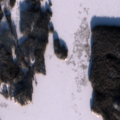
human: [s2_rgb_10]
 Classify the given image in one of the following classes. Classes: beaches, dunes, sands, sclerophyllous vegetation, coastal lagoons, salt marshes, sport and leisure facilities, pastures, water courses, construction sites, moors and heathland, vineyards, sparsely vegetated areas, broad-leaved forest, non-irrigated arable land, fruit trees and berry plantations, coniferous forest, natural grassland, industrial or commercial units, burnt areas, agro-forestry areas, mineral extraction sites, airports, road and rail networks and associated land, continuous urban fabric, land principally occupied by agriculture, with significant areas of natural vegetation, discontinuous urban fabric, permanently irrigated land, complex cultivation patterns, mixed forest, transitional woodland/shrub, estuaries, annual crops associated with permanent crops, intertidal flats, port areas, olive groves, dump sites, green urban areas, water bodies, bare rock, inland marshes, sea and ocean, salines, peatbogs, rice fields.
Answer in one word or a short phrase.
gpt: coniferous forest, mixed forest, water bodies